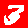
Digit: 3